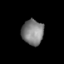
Tissue: skin
Cell type: Epithelial cells
Senescence score: 0.8517
Nuclear area (px): 534
Mean DAPI intensity: 127.948